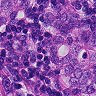
Metastatic tissue present: yes